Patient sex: M
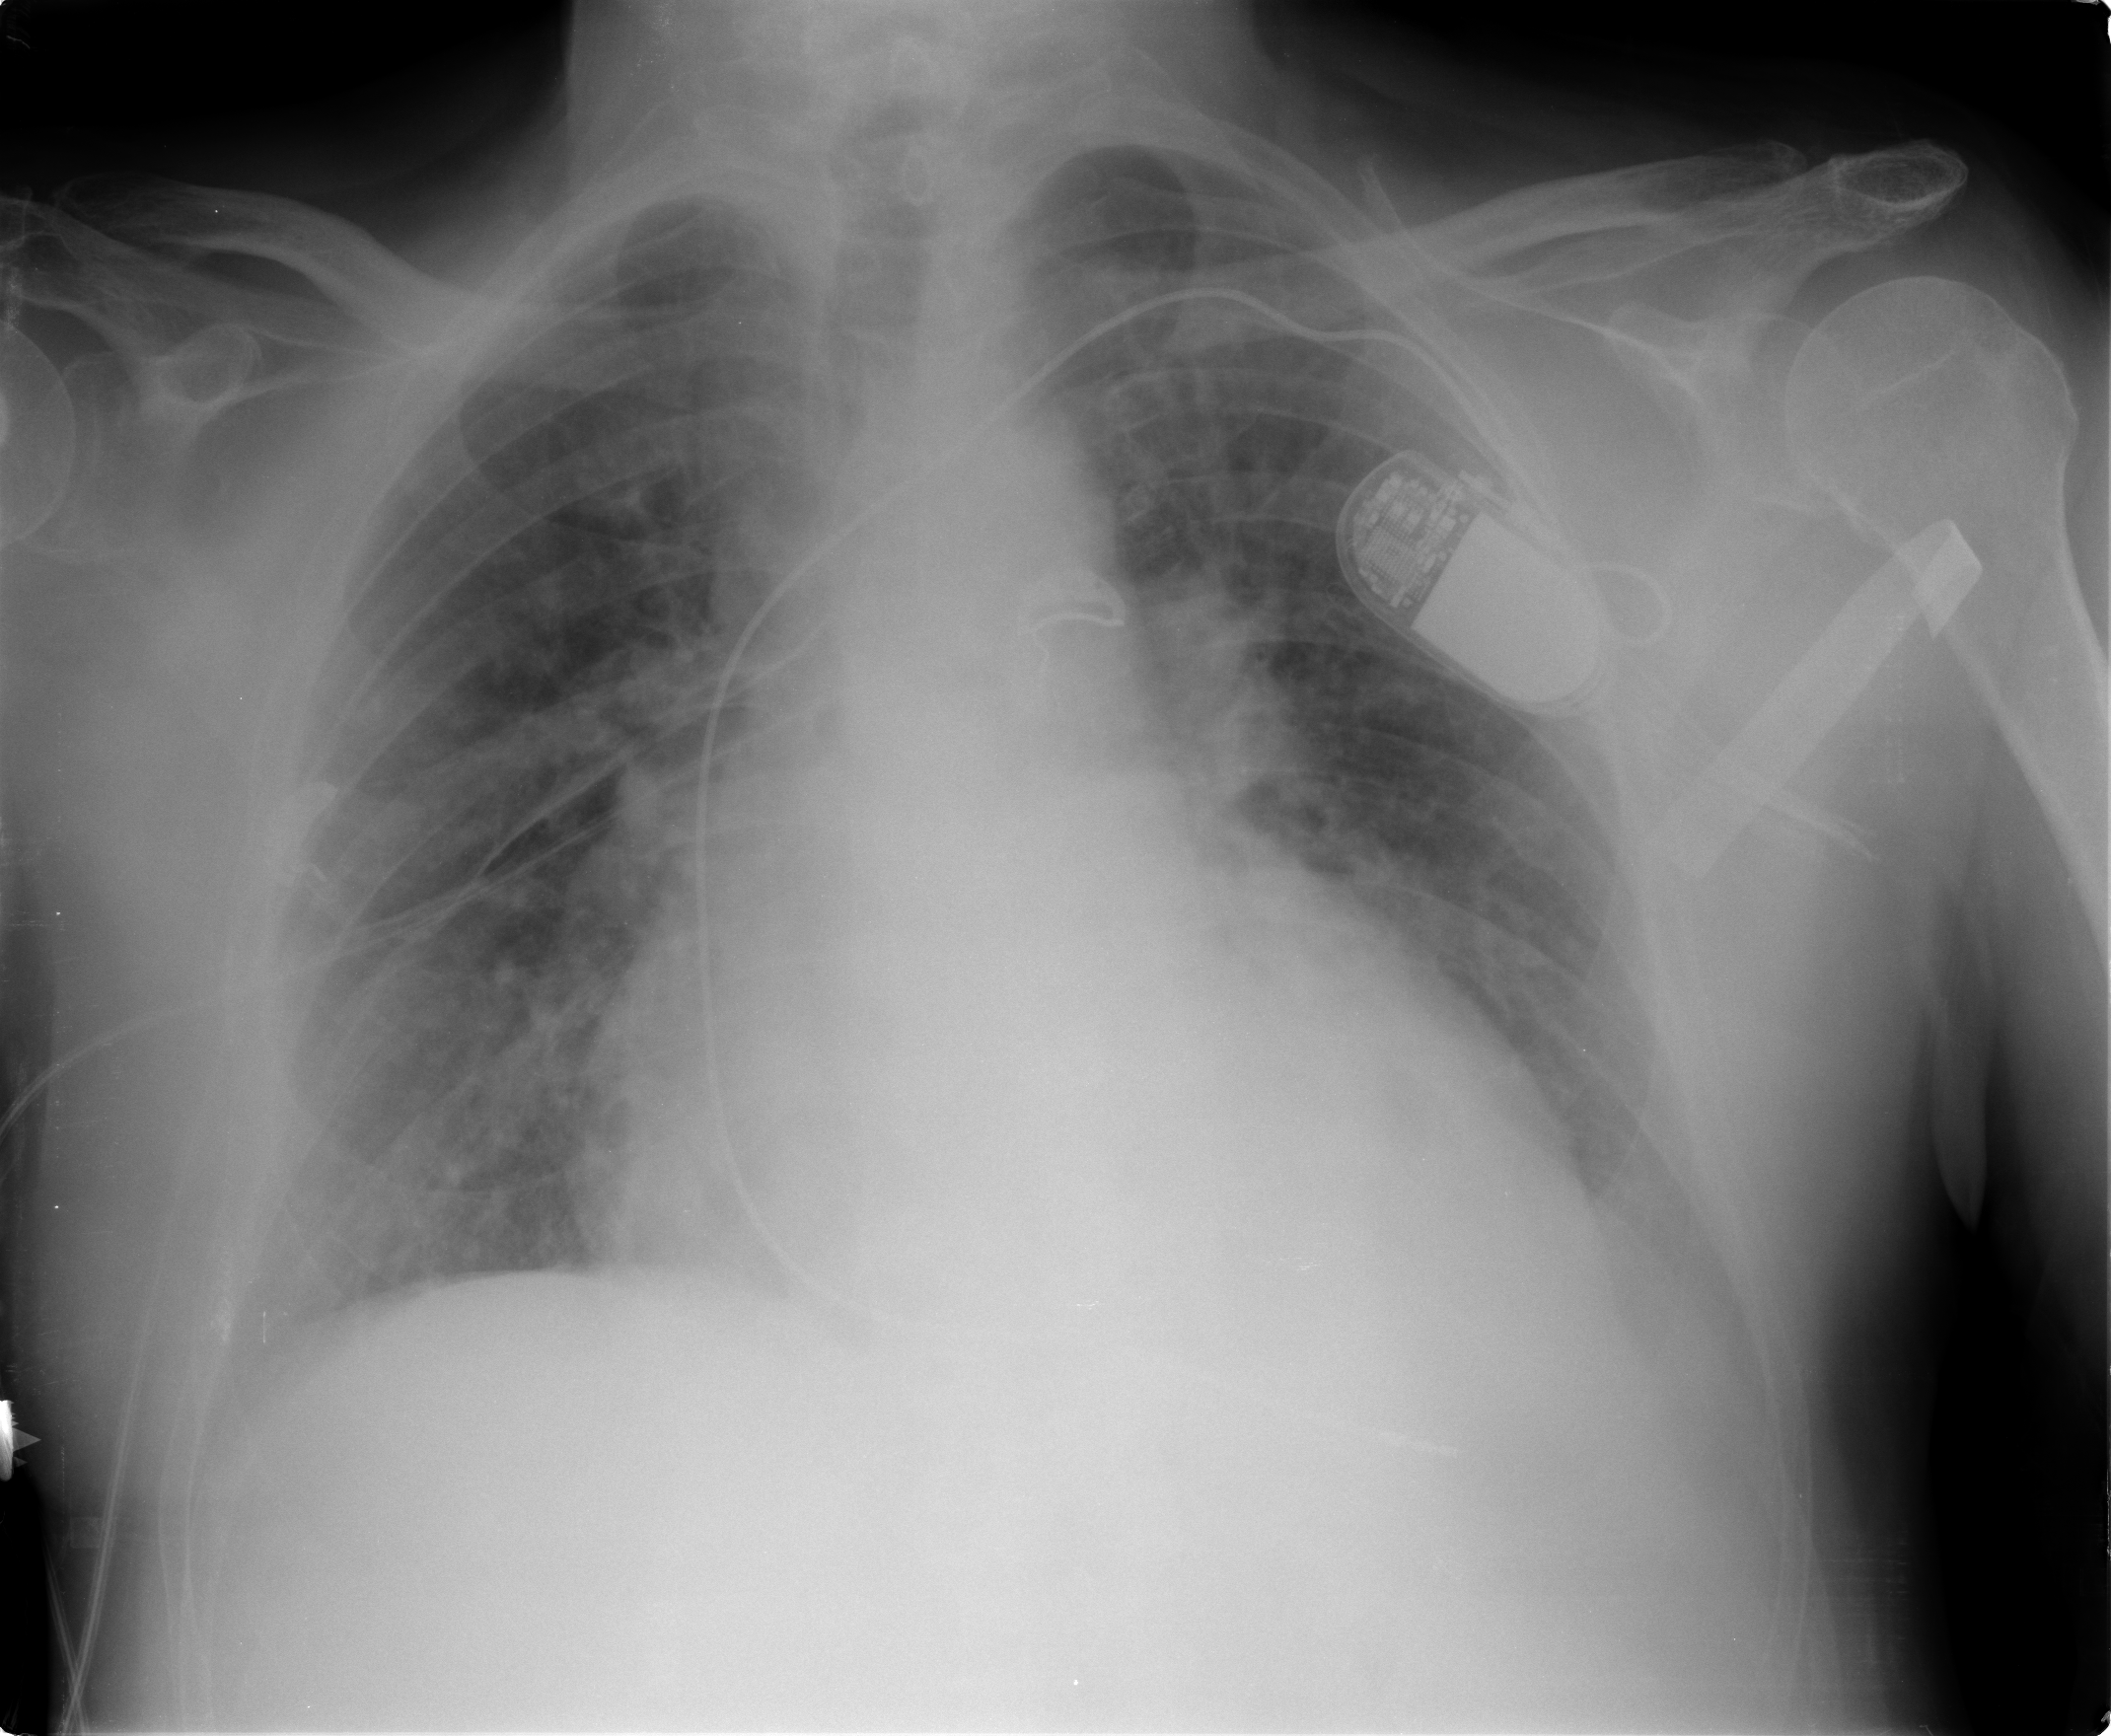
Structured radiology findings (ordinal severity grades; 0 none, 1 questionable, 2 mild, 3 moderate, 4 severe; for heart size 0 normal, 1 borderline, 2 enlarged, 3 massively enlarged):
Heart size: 2
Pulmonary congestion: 1
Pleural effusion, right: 1
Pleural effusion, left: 2
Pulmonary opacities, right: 0
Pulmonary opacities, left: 0
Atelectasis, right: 2
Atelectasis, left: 2